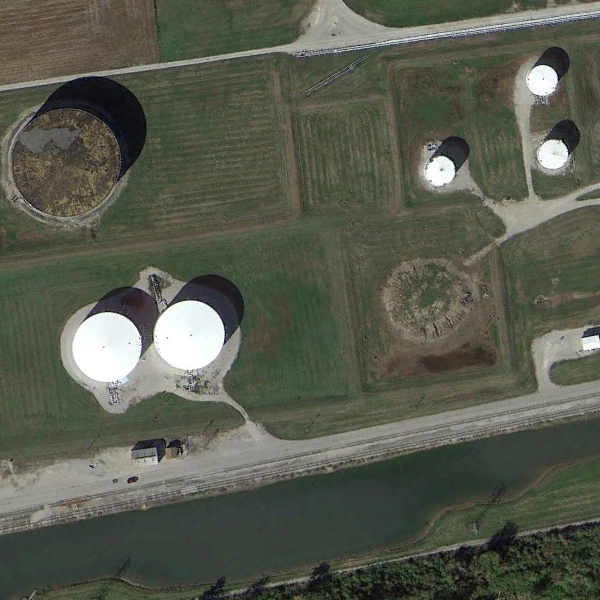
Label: StorageTanks